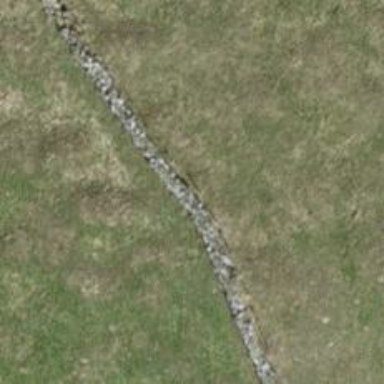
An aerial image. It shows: Dry stone wall barrier.